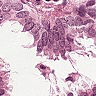
Metastatic tissue present: yes